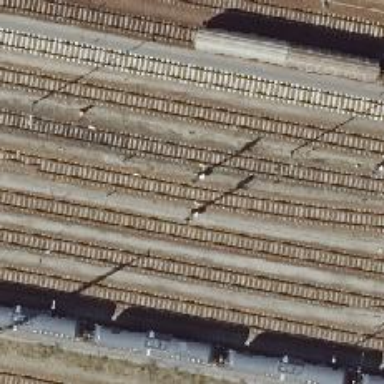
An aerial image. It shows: Railway signal.